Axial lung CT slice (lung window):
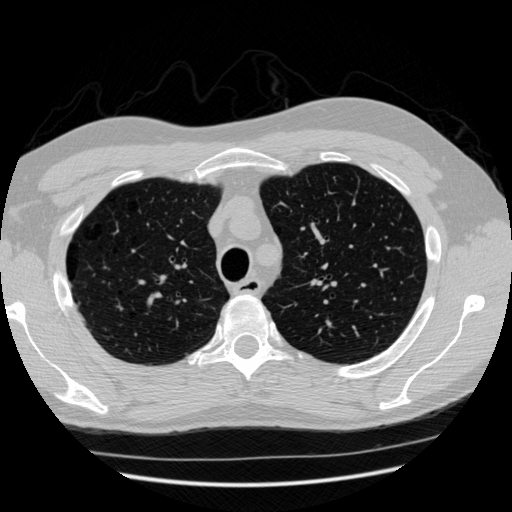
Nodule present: no